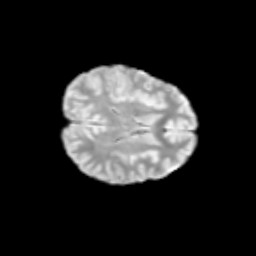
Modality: T2w
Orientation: axial
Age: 12
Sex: female
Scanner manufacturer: siemens
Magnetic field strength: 3 T
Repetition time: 3.8 s
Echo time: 0.07 s